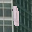
Label: 1